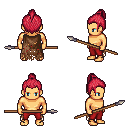
a pixel art fantasy rpg character, male body template, human, tanned skin, brown tattered cape, red pants, ruby red short topknot hairstyle, spear, four views (front, back, left, right), 2x2 character sprite sheet, small pixel art, hard edges, no anti-aliasing